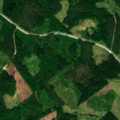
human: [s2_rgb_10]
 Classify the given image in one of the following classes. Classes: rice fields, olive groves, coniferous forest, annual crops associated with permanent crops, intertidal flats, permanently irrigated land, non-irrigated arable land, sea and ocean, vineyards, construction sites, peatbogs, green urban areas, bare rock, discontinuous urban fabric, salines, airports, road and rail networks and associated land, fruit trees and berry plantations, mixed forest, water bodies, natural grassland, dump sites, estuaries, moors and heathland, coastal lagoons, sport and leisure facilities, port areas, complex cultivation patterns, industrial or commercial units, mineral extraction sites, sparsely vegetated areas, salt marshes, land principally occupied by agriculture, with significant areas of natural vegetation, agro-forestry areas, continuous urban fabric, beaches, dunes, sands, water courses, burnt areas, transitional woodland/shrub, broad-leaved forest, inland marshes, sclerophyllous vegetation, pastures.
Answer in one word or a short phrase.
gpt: coniferous forest, mixed forest, transitional woodland/shrub